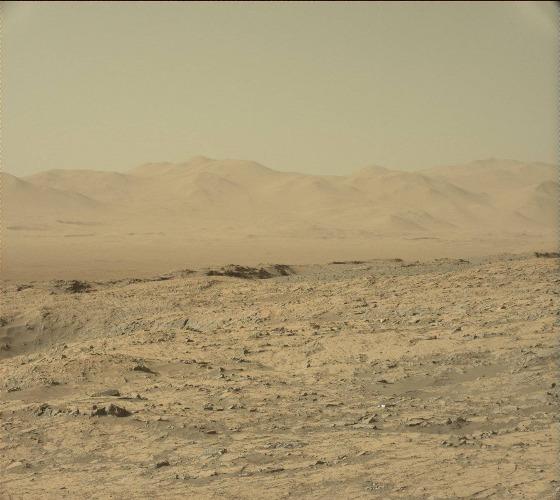
Terrain classes present: Bedrock, Gravel / Sand / Soil, Sky / Distant Mountains